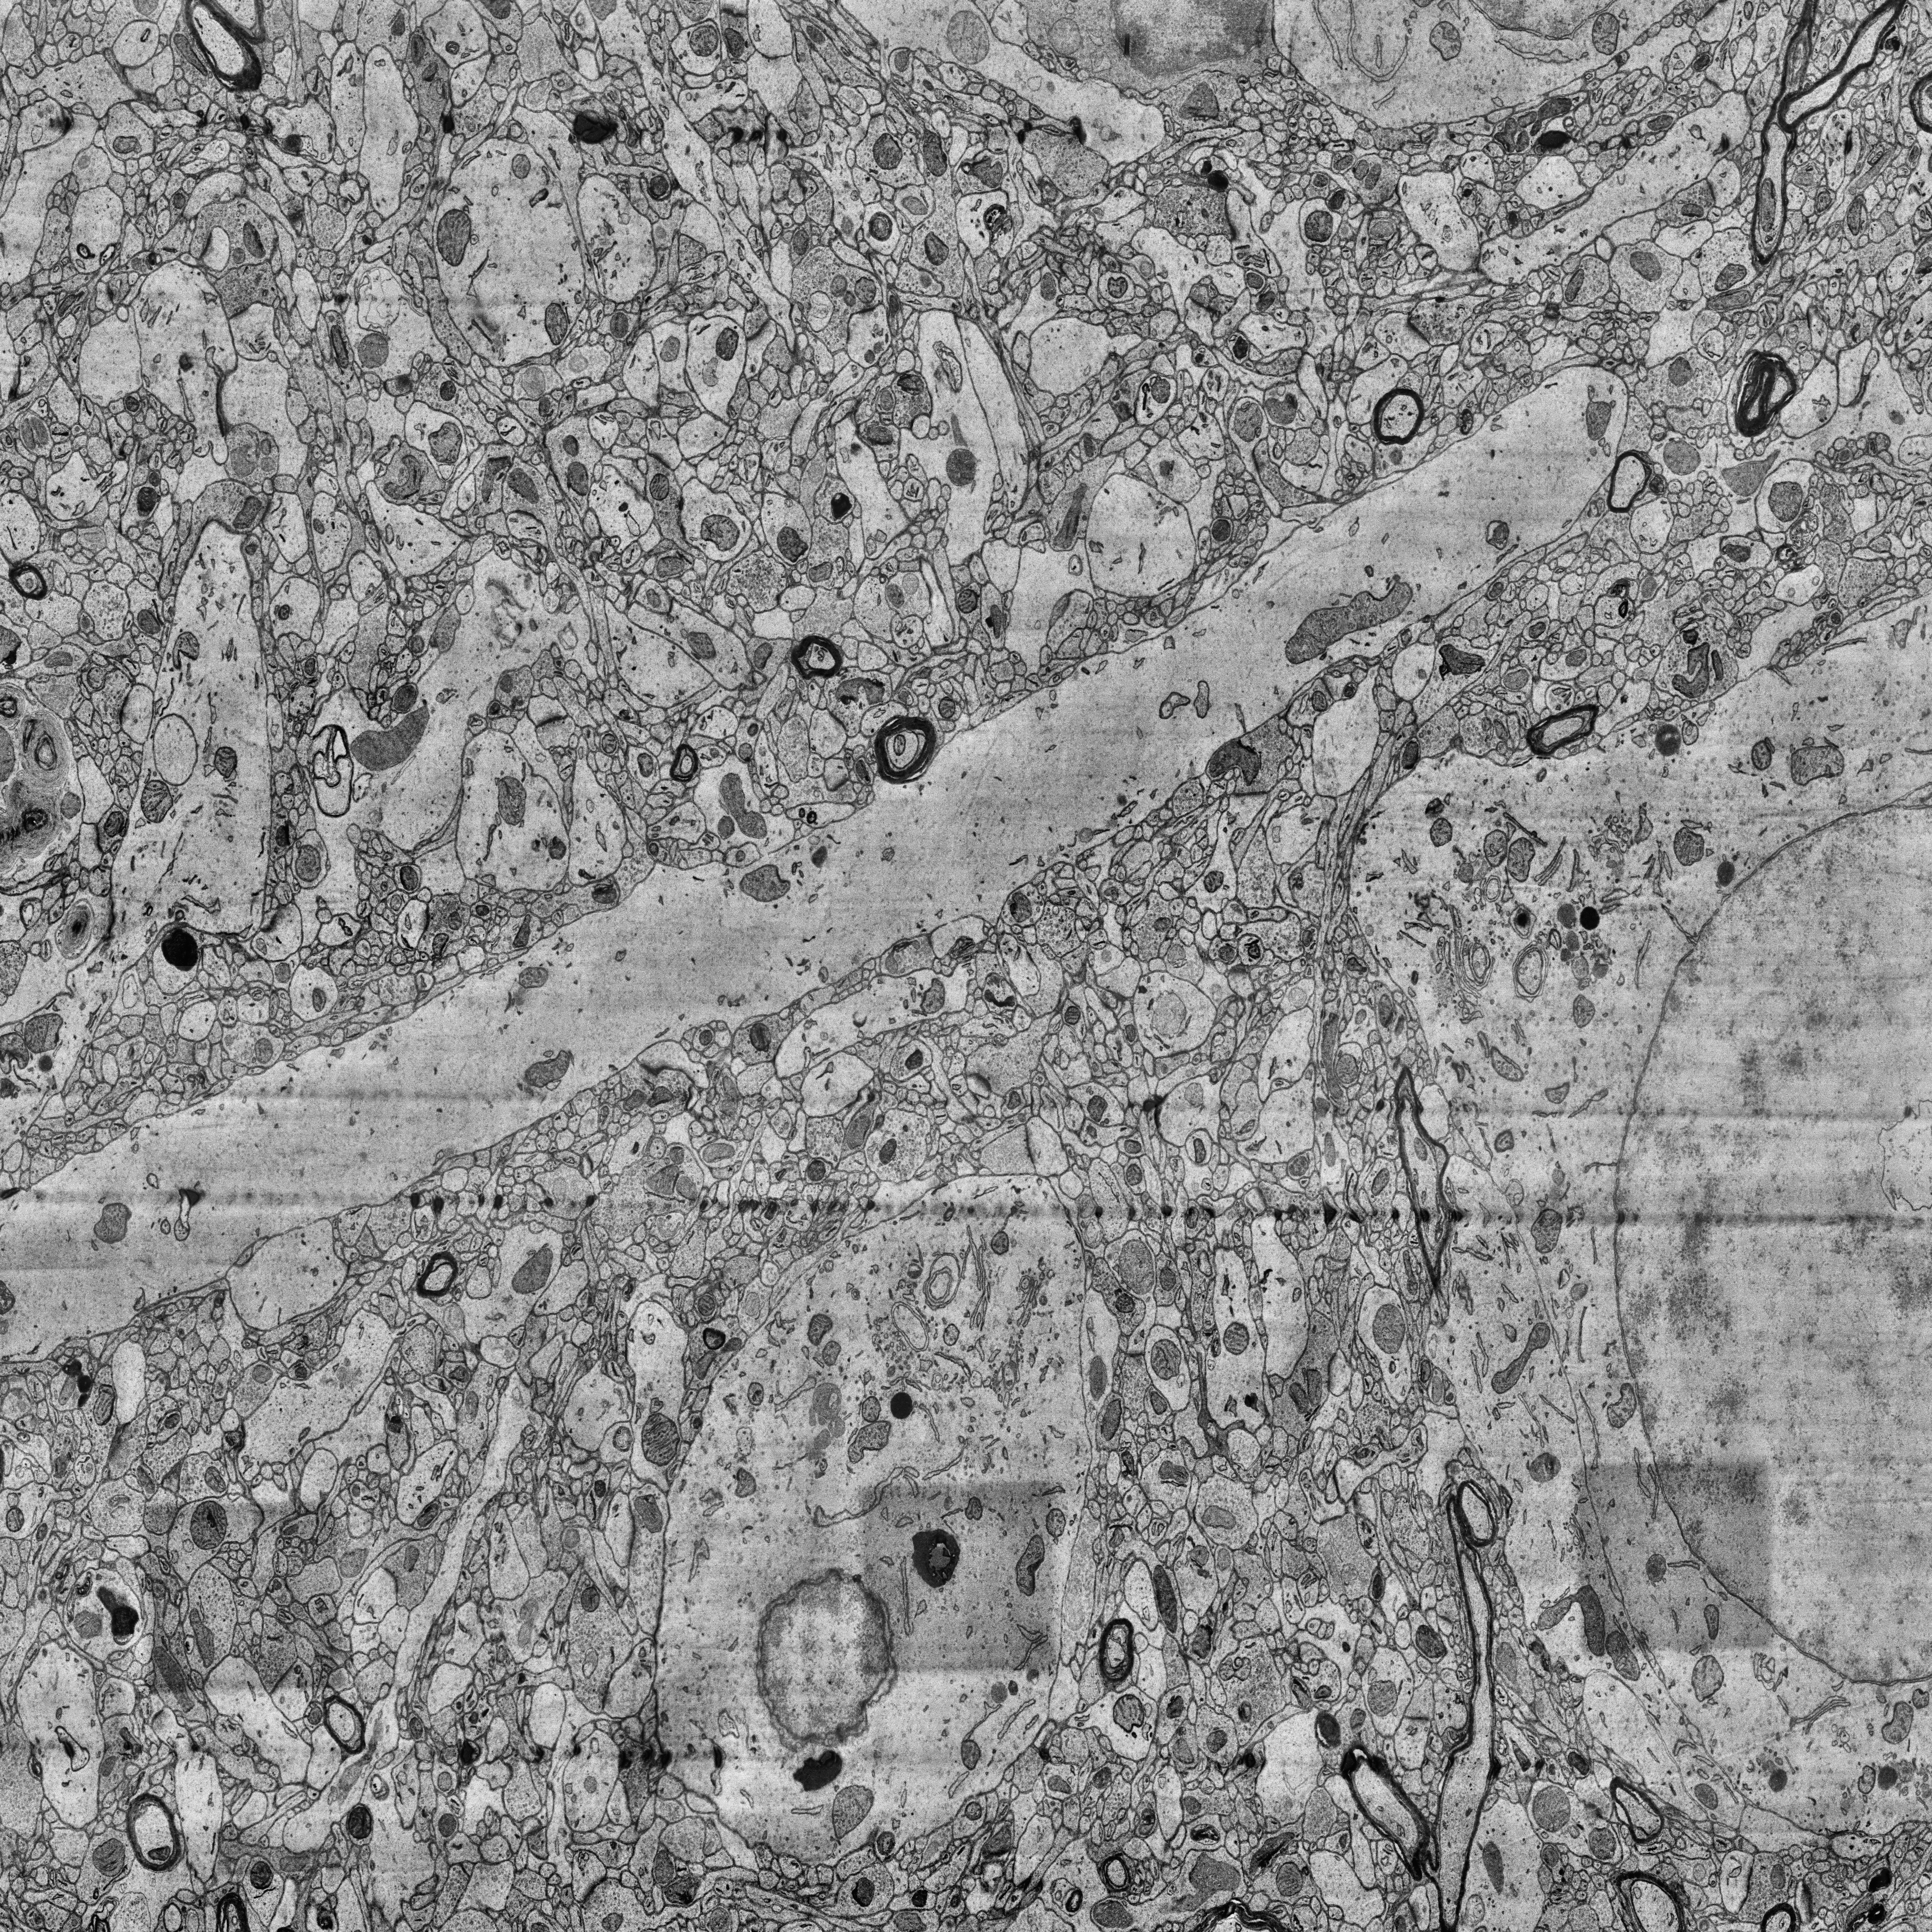
Electron microscopy slice of human cortex tissue
Slice depth (z): 328
Mitochondria instances in slice: 422